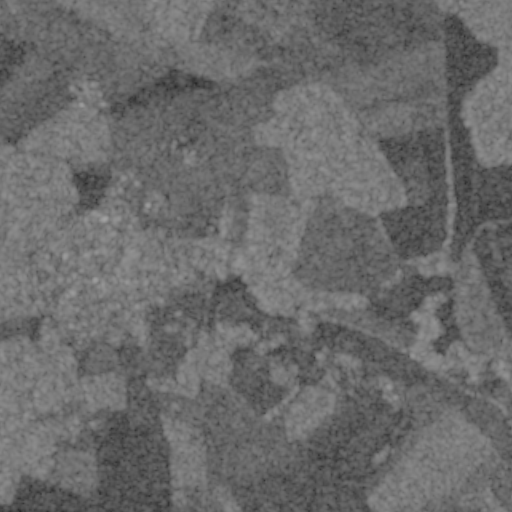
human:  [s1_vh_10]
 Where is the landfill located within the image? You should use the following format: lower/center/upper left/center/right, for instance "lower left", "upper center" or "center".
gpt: The landfill is located in the upper right of the image.
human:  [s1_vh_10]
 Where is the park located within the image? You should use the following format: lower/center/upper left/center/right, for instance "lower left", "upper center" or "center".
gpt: The park is located in the center left of the image.
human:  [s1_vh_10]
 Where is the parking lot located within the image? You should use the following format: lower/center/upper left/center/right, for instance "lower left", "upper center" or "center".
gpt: There is no parking lot in the image.

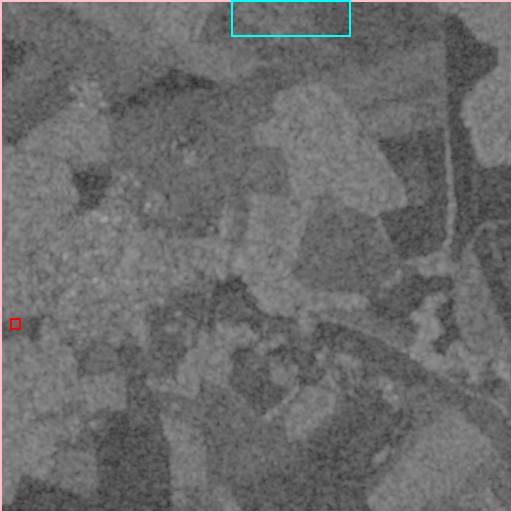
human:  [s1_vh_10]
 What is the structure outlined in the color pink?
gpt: The structure outlined in pink is a crop field.
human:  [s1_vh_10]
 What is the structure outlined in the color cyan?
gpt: The structure outlined in cyan is a landfill.
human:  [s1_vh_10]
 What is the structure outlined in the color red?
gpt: The structure outlined in red is a park.
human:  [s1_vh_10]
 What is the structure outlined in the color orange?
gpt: There is no orange outline.